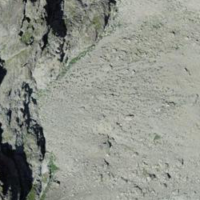
EUNIS habitat code: 48
Species observed at this site:
Aquila chrysaetos